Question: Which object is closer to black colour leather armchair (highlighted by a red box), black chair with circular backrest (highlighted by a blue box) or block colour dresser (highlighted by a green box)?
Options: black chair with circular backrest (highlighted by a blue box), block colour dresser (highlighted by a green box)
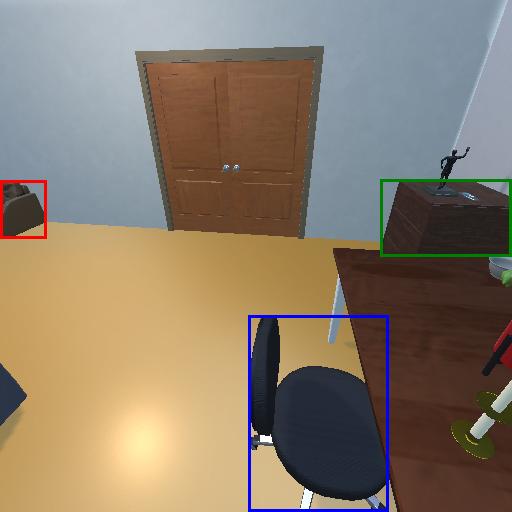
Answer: black chair with circular backrest (highlighted by a blue box)